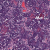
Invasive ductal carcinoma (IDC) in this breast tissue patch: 0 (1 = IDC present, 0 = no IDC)